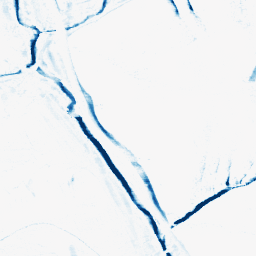
Category: morphological
Decomposition family: morphological_rect
Decomposition parameters: operation: closing
width: 10
height: 3
Upsampling method: regularized
Upsampling parameters: scale: 2
lambda_reg: 0.001
Upsampling scale: 2